Field crop: maize
Growth stage: 2
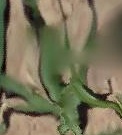
Species: maize